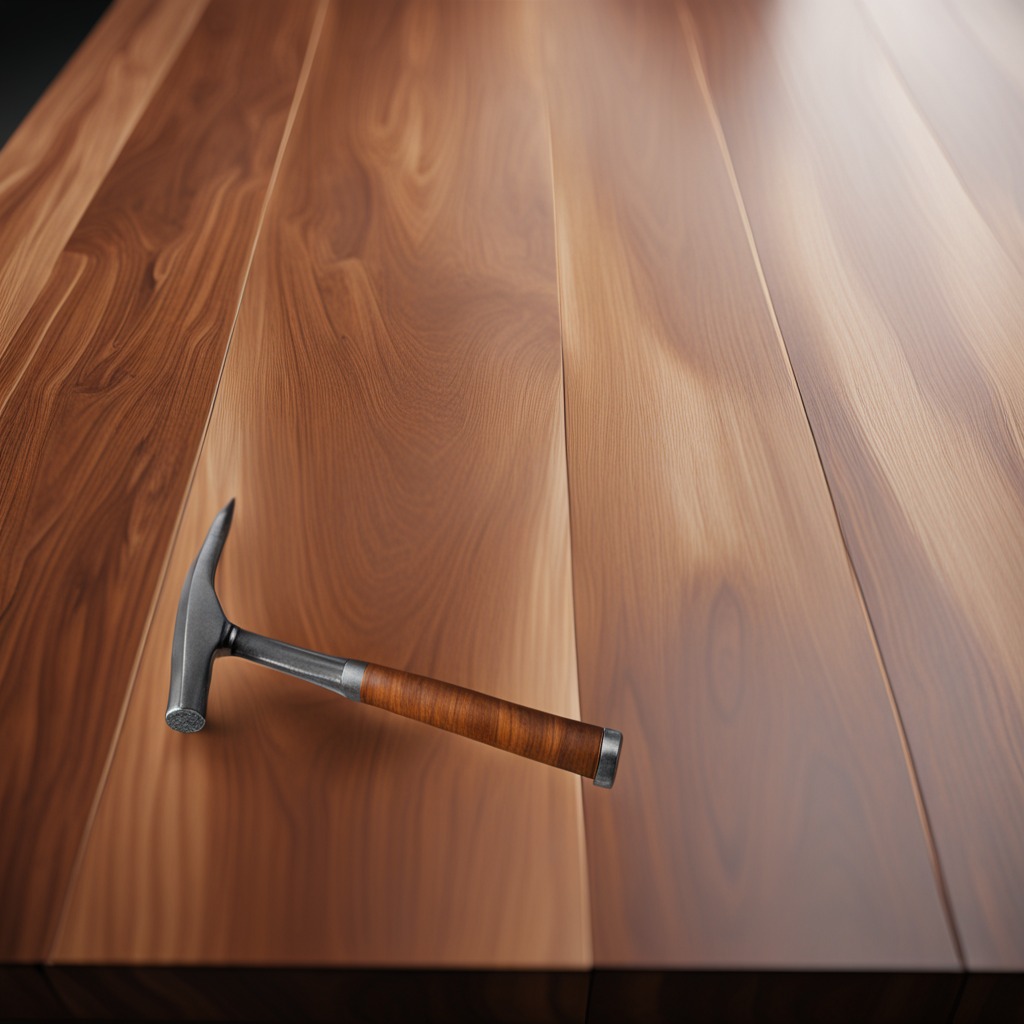
A hammer is lying on the wooden table in a carpentry studio.